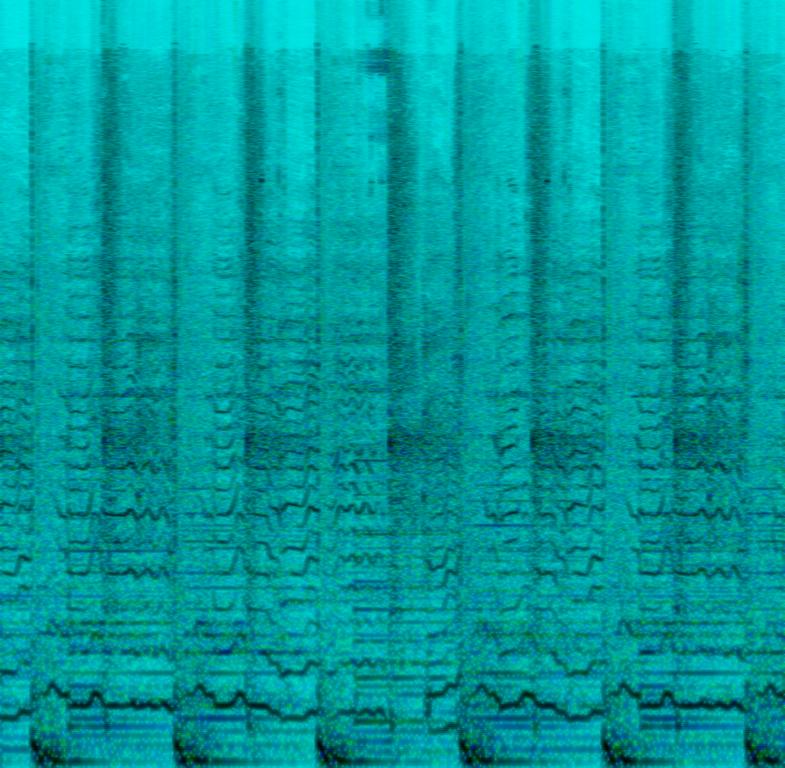
A male singer sings this humming vocal. The song is medium tempo with a strong drumming rhythm, groovy bass slime, keyboard accompaniment, piano accompaniment and tambourine accompaniment . The song is emotional and romantic. The song is a modern pop love song with poor audio quality.